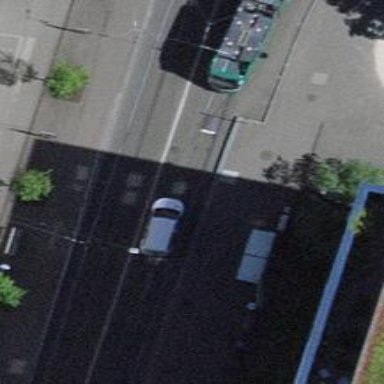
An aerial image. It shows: Tram stop with public transport connection.